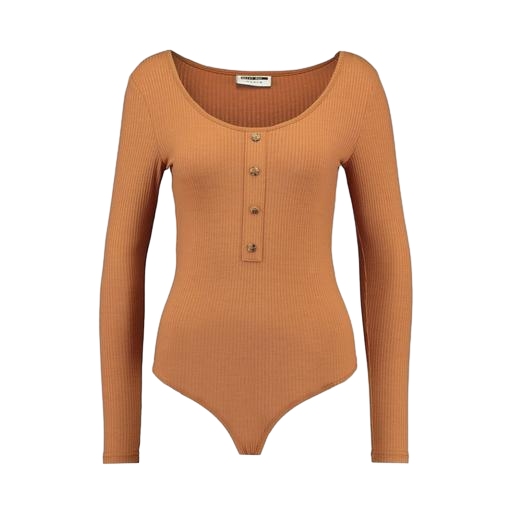
brown and long sleeves, brown long sleeves, brown women's ribbed long sleeve jersey t-shirt, white background